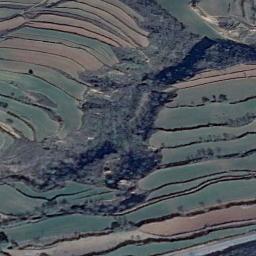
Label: terrace